The plot shows how the frequency content of a bearing vibration signal evolves over time (STFT spectrogram). Classify the bearing condition as one of: normal, inner_race, outer_race, ball.
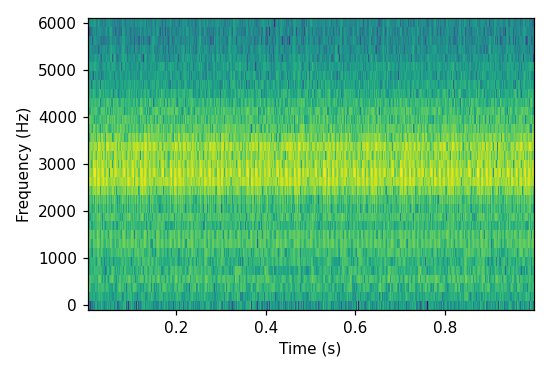
Answer: outer_race